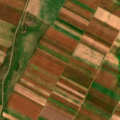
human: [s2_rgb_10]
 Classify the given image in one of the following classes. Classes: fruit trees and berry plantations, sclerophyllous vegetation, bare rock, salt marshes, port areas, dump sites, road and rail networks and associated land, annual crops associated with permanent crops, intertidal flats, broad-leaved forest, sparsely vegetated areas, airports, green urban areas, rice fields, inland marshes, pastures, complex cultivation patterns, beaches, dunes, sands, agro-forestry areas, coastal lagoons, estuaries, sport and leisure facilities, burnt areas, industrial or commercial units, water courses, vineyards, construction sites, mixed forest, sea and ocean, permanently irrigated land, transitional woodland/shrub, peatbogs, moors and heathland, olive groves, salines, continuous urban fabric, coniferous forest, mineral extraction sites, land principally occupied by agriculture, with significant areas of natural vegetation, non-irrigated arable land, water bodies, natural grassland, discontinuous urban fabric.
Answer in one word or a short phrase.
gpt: non-irrigated arable land, pastures